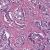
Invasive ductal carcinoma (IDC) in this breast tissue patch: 1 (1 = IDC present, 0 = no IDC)